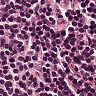
Metastatic tissue present: no